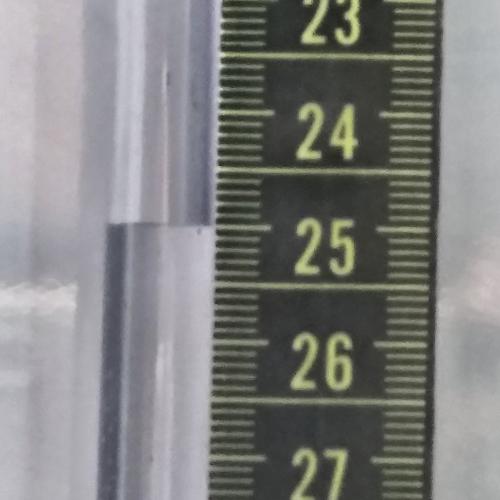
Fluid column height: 25.0 cm